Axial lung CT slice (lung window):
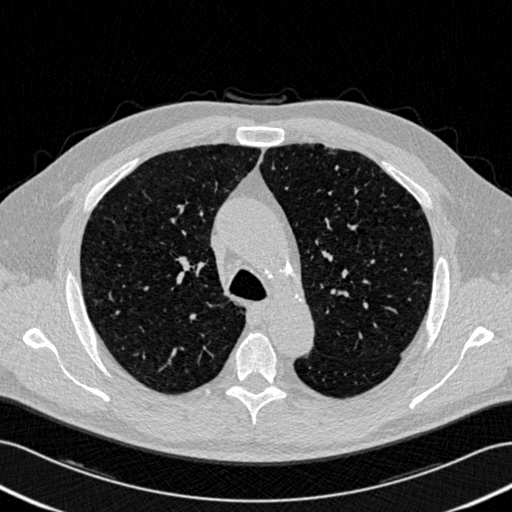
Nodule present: no